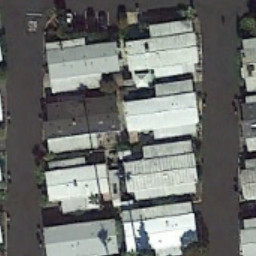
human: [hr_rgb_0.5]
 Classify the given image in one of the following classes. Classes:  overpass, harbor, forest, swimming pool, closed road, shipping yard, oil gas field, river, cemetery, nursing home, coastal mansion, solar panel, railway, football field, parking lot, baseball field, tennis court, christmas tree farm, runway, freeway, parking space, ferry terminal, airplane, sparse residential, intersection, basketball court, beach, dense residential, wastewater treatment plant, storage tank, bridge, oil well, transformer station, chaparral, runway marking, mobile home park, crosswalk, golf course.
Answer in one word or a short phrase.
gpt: mobile home park